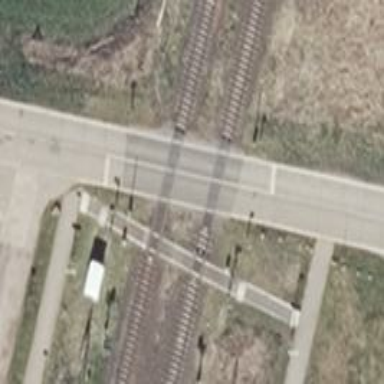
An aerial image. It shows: Railway level crossing.